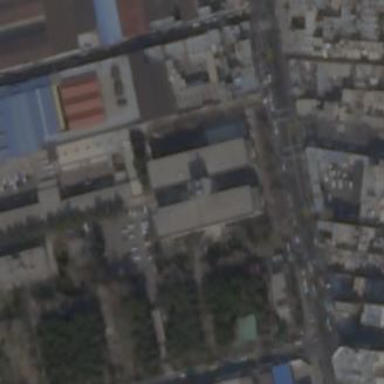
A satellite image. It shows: Hospital building.